Question: I know some people are able to draw anything with css. I can't figure out how to make this shape.

This is what I have as far as now
'''
#adobe {
height: 250px;
left: 50%;
overflow: hidden;
margin: -125px 0 0 -146px;
top: 25%;
width: 350px;
}
.adobe1 {
background: #db2027 none repeat scroll 0 0;
box-shadow: 4px 13px 14px -14px #eee inset;
height: 203px;
left: 10px;
top: 98px;
transform: skewX(-20deg);
width: 75px;
z-index: 999;
}
.adobe2 {
background: #404140 none repeat scroll 0 0;
height: 259px;
left: 210px;
top: 36px;
transform: skewX(19deg);
width: 75px;
-moz-box-shadow: inset 0 0 3px #eee;
-webkit-box-shadow: inset 0 0 3px #eee;
box-shadow: inset 0 0 3px #eee;
z-index: 999;
}
.adobe3 {
background: #db2027 none repeat scroll 0 0;
height: 68px;
left: 80px;
top: 125px;
transform: skewX(-10deg);
width: 93px;
-moz-box-shadow: inset 0 0 3px #eee;
-webkit-box-shadow: inset 0 0 3px #eee;
box-shadow: inset 0 0 3px #eee;
}
.adobe4 {
background: #404140 none repeat scroll 0 0;
height: 59px;
left: 57px;
top: 36px;
transform: skewX(-15deg);
width: 146px;
-moz-box-shadow: inset 0 0 3px #eee;
-webkit-box-shadow: inset 0 0 3px #eee;
box-shadow: inset 0 0 3px #eee;
}
.icon,
.icon * {
display: block;
position: absolute;
}
.icon,
.icon * {
display: block;
position: absolute;
}
.icon {
top: 35% !important;
}
.half-circle {
width: 350px !important;
height: 334px !important;
background-color: ;
border-top-left-radius: 50%;
border-top-right-radius: 50%;
border-bottom-left-radius: 50%;
border-bottom-right-radius: 50%;
border: 20px solid #db2027;
border-bottom: 20px solid transparent !important;
border-right: 20px solid #db2027 !important;
transform: rotate(-8deg);
}
.half-circle2 {
left: 47px;
right: 31px;
top: -1px;
transform: rotate(9deg);
}
.two {
left: 47px;
right: 31px;
top: -1px;
transform: rotate(9deg);
border-bottom: 20px solid #000 !important;
border-bottom-left-radius: 50%;
border-bottom-right-radius: 50%;
width: 350px !important;
height: 334px !important;
background-color: ;
border-top-left-radius: 50%;
border-top-right-radius: 50%;
border: 20px solid transparent;
border-bottom: 20px solid #000 !important;
border-right: 20px solid transparent !important;
}
'''
'''
<div id="adobe" class="icon half-circle test">
<div class="two">
<div class="half-circle2">
<div class="adobe1"></div>
<div class="adobe2"></div>
<div class="adobe3"></div>
<div class="adobe4"></div>
</div>
</div>
</div>
'''
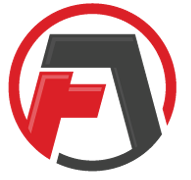
Answer: Here you go..!! Little tweaks are required, I think you can make it according to your design.
'''
<!DOCTYPE html>
<html>
<head>
<meta charset="utf-8">
<title></title>
<style>
.logo-container{
position: relative;
width: 184px;
height: 184px;
overflow: hidden;
border-radius: 50%;
}
.logo-outer-circle{
border-top-left-radius: 50%;
border-top-right-radius: 50%;
border-bottom-left-radius: 50%;
border-bottom-right-radius: 50%;
border: 12px solid #db2027;
border-bottom: 12px solid #404140 !important;
border-right: 12px solid #db2027 !important;
width: 160px;
height: 160px;
/*border-radius: 50%;*/
/*overflow: hidden;*/
position: relative;
}
.red-top{
position: absolute;
width: 32px;
height: 90px;
-webkit-transform: skew(-15deg);
-moz-transform: skew(-15deg);
-o-transform: skew(-15deg);
background: #db2027;
left: 20px;
top: 70px;
}
.red-top:before{
position: absolute;
content: '';
width: 21px;
height: 4px;
background-color: #e55a60;
top: 5px;
left: 6px;
}
.red-right{
position: absolute;
width: 60px;
height: 32px;
-webkit-transform: skew(-15deg);
-moz-transform: skew(-15deg);
-o-transform: skew(-15deg);
background: #db2027;
left: 25px;
top: 95px;
}
.red-right:before{
position: absolute;
content: '';
width: 4px;
height: 58px;
background-color: #e55a60;
top: -18px;
}
.grey-top{
position: absolute;
width: 32px;
height: 160px;
-webkit-transform: skew(15deg);
-moz-transform: skew(15deg);
-o-transform: skew(15deg);
background: #404140;
right: 30px;
top: 25px;
}
.grey-top:before{
position: absolute;
content: '';
width: 4px;
height: 117px;
background-color: #4f4f4f;
top: 3px;
left: 5px;
}
.grey-left{
position: absolute;
width: 65px;
height: 32px;
-webkit-transform: skew(-15deg);
-moz-transform: skew(-15deg);
-o-transform: skew(-15deg);
background: #404140;
left: 30px;
top: 25px;
}
.grey-left:before{
position: absolute;
content: '';
width: 4px;
height: 26px;
background-color: #4f4f4f;
top: 3px;
left: 5px;
}
.divider-left{
position: absolute;
content: '';
width: 10px;
height: 20px;
background-color: #fff;
top: 150px;
left: 40px;
-webkit-transform: skew(-15deg);
-moz-transform: skew(-15deg);
-o-transform: skew(-15deg);
}
.divider-right{
position: absolute;
content: '';
width: 10px;
height: 27px;
background-color: #fff;
top: 125px;
right: 11px;
-webkit-transform: skew(15deg);
-moz-transform: skew(-15deg);
-o-transform: skew(-15deg);
}
</style>
</head>
<body>
<div class="logo-container">
<div class="logo-outer-circle">
<div class="red-top"></div>
<div class="red-right"></div>
<div class="divider-left"></div>
<div class="grey-top"></div>
<div class="grey-left"></div>
<div class="divider-right"></div>
</div>
</div>
</body>
</html>
'''